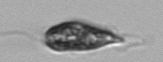
Label: Euglena